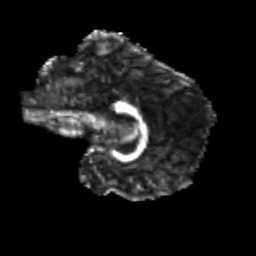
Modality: FA
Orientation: sagittal
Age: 19
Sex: female
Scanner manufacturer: siemens
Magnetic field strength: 3 T
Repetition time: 3.5 s
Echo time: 0.104 s